Question: I have a simple layout that I am trying to get to work with CSS. The top and bottom rows are 35px high with a dynamically sized center. I am trying to get Sticky Footer to work using this tutorial: <URL>
However, instead of the footer being at the bottom, regardless of the amount of content in the middle, I am seeing the following:

Here is my CSS
'''
html, body{
height: 100%;
margin: 0;
}
body{
font-family: Arial,Verdana;
font-size: 12px;
}
#site_wrapper{
width: 100%
min-height: 100%;
background-color: #fff;
padding: none;
}
#top_bar{
clear: both;
height: 35px;
background-color: #1468b3;
line-height: 35px;
font-size: 14px;
text-align: right;
color: #fff;
padding-right: 15px;
}
#content{ /* Content Wrapper */
clear: both;
overflow: auto;
padding-bottom: 35px;
}
#content_left{
float: left;
width: 50%;
color: #000;
}
#content_right{
float: right;
width: 50%;
color: #000;
}
#footer{
clear: both;
position: relative;
margin-top: -35px; /* negative value of footer height */
height: 35px;
background-color: #1468b3;
line-height: 35px;
font-size: 14px;
color: #fff;
}
'''
And here is the HTML
'''
<div id="site_wrapper">
<div id="top_bar">
This is the Top Bar
</div>
<div id="content>
<div id="content_left">
Test
</div>
<div id="content_right">
Test
</div>
</div>
</div>
<div id="footer">
This is the footer
</div>
'''
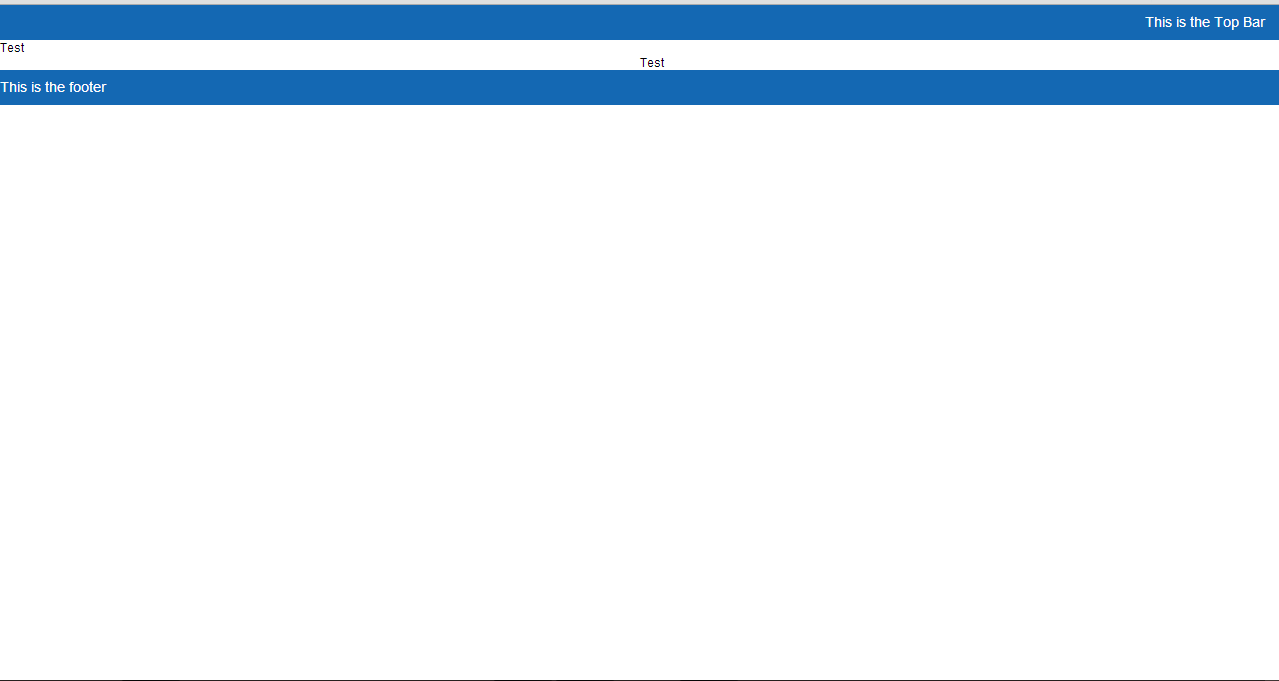
Answer: Add 'height: 100%;' to '#site_wrapper'
<URL>